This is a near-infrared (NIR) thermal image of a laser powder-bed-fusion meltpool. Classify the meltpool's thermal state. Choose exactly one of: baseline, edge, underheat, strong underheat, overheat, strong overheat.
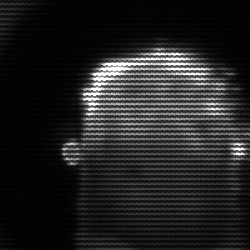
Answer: baseline